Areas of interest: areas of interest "Sheng Tai Garden"
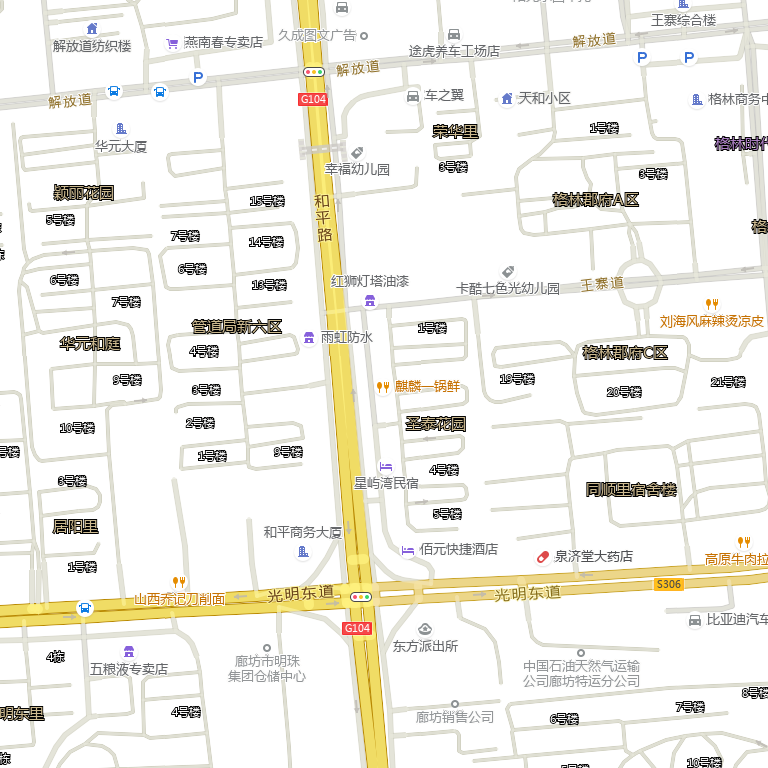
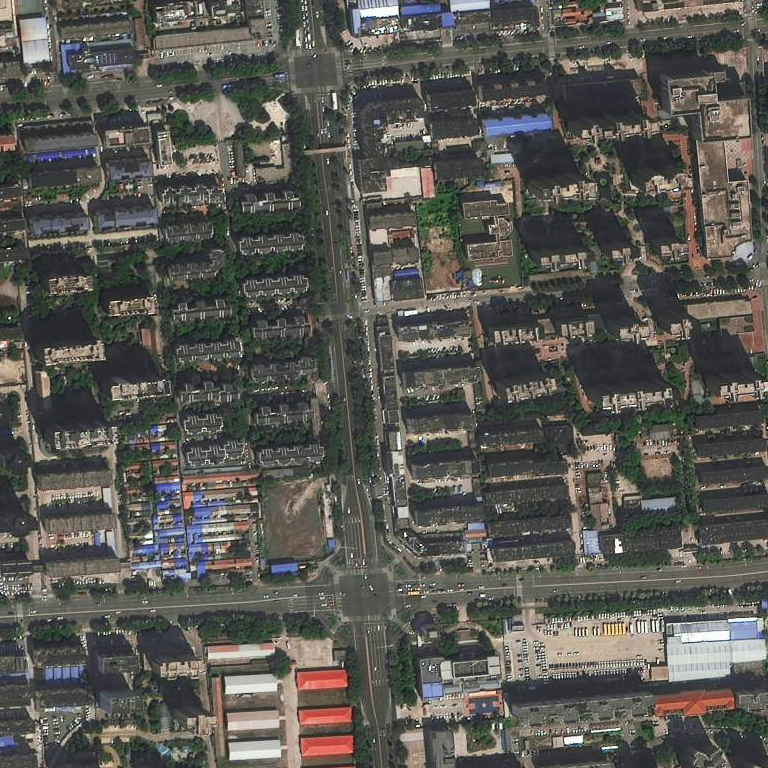